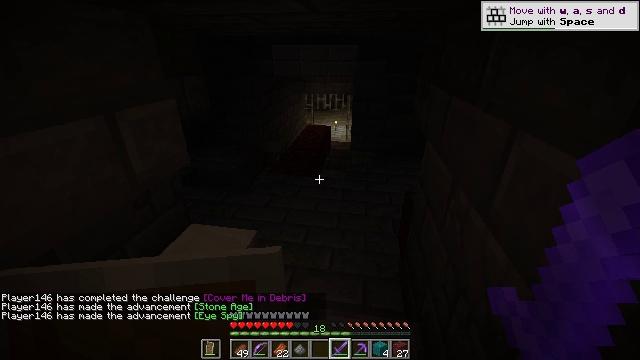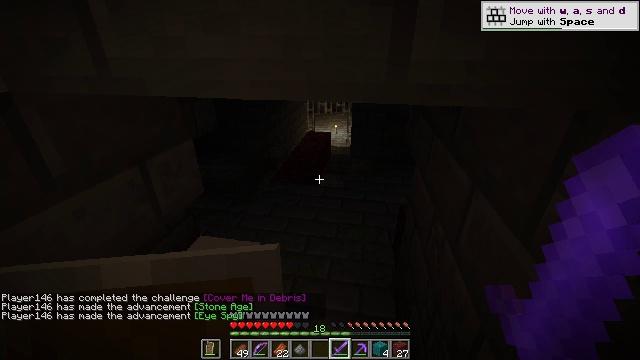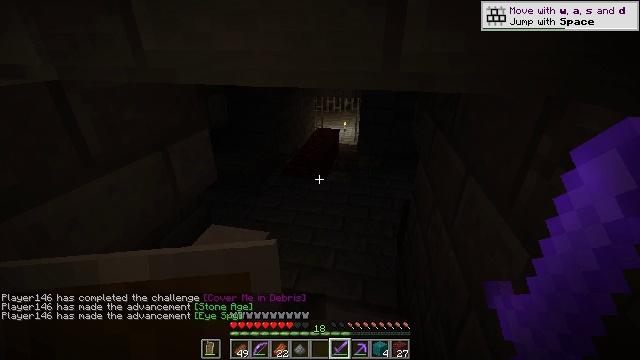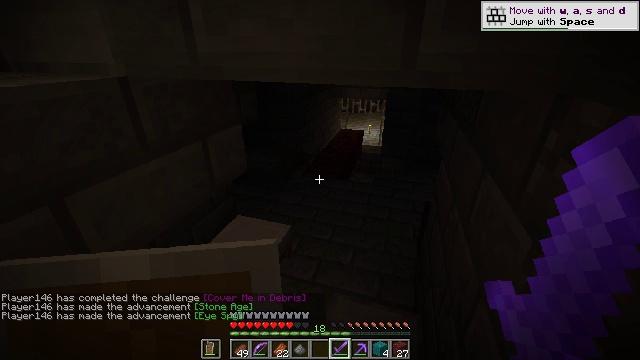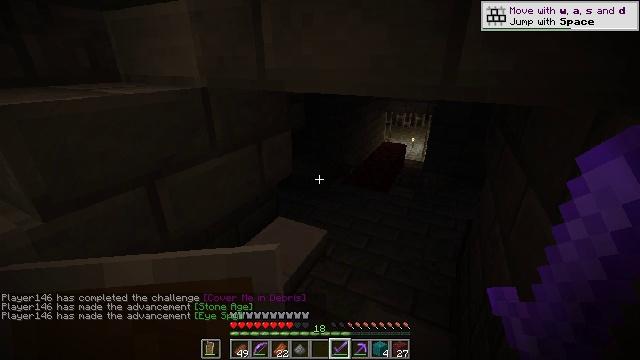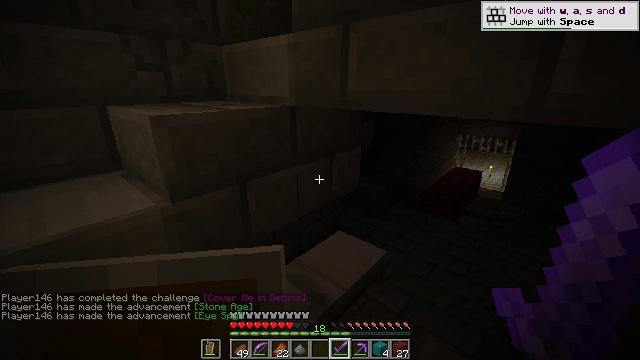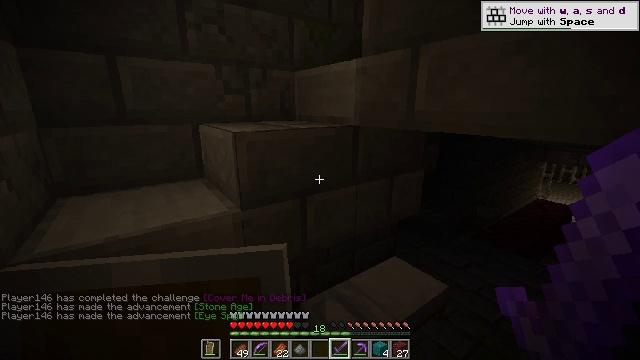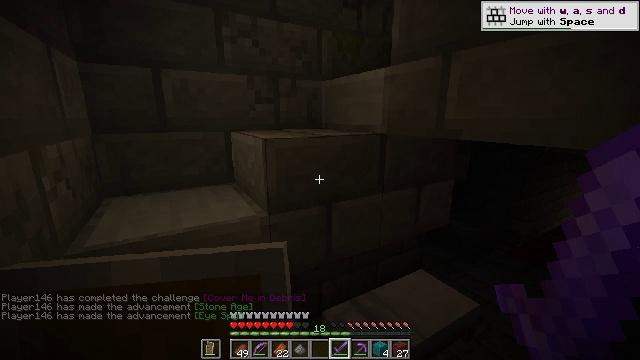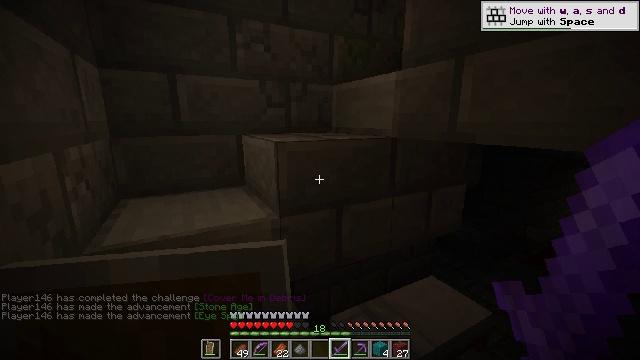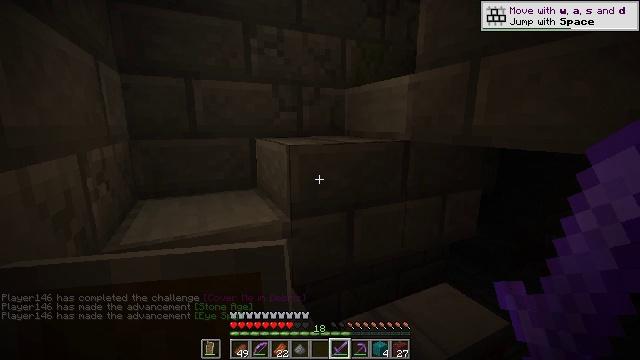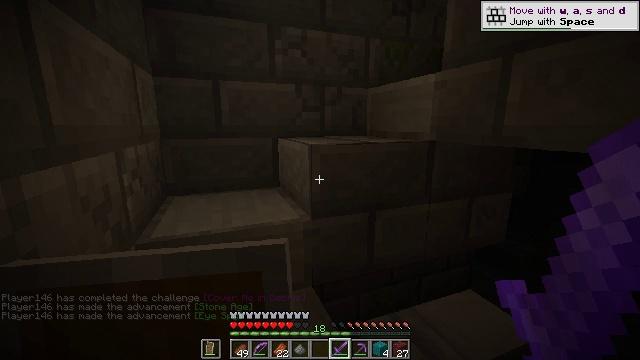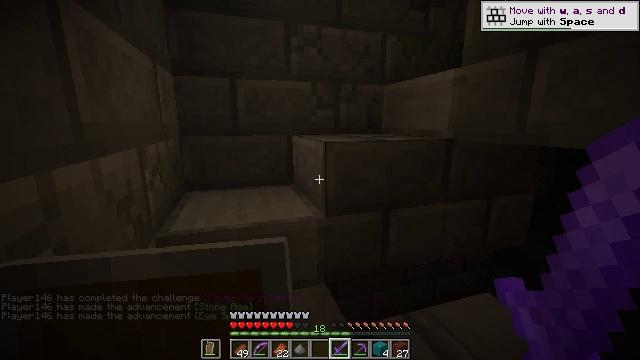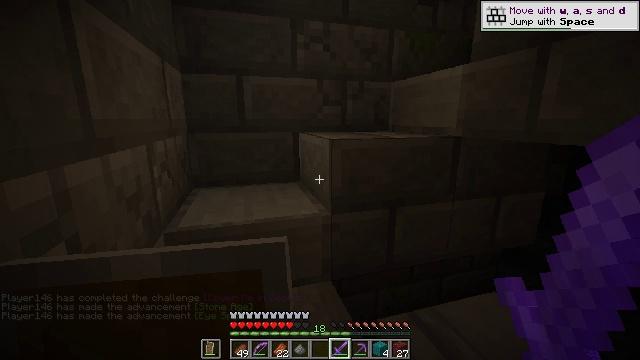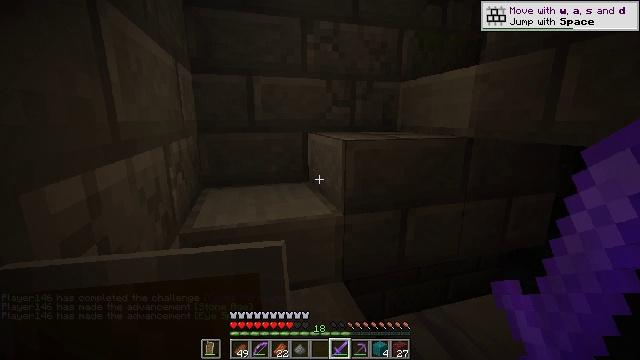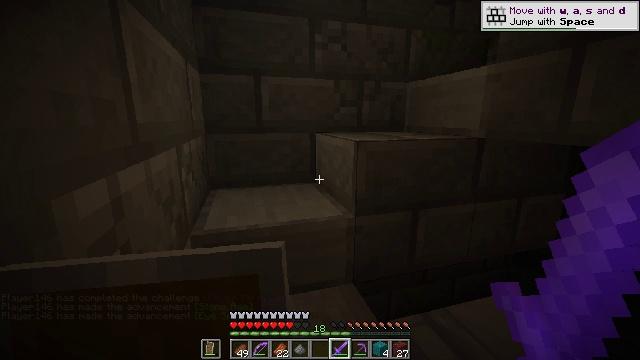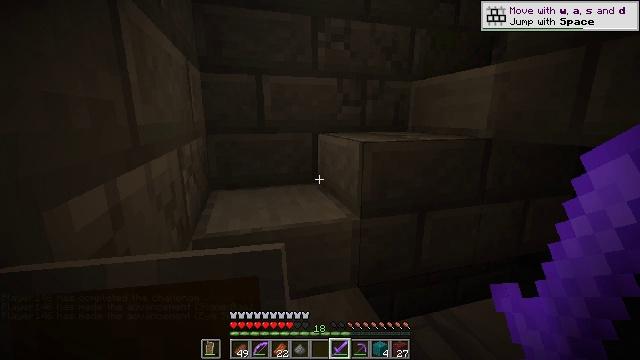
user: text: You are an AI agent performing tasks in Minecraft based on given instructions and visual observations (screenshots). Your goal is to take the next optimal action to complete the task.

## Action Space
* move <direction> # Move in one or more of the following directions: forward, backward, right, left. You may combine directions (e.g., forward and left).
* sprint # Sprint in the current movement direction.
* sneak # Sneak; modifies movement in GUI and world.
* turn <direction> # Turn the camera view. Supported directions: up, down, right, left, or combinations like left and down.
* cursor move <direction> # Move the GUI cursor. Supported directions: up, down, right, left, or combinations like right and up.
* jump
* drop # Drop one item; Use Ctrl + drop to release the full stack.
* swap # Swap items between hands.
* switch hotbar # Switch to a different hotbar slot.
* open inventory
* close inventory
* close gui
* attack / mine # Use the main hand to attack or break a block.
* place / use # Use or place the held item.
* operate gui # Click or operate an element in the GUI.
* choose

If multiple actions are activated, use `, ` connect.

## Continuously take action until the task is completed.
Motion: motion action
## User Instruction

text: Break the stone bricks to collect them.
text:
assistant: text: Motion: move back
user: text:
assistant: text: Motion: move back, turn left
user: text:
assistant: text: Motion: move back, turn left
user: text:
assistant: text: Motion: turn left and up
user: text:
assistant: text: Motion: turn left and up
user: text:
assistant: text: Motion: turn left and up
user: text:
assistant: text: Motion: turn left and up
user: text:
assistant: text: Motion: turn left
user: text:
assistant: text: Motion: turn left
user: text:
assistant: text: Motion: turn left
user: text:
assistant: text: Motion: turn left
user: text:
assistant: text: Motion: turn left
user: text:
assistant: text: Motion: move left
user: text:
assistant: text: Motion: move left
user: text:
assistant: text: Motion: move forward and move left
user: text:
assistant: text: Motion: move forward and move left, turn right and down
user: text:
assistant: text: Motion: move forward and move left, turn right
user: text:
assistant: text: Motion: move forward and move left, turn right
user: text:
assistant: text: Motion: move forward and move left, turn right and down
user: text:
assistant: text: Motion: move forward and move left, turn right and down
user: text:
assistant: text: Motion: move forward and move left, turn right
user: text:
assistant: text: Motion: move forward and move left
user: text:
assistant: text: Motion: move forward and move left, turn right
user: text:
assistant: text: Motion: move forward and move left, turn right
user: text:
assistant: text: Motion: move forward and move left, turn right
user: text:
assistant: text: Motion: move forward and move left, turn right and up
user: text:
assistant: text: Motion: turn right and up
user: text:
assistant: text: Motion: turn right and up
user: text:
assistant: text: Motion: turn right and up
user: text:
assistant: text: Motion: turn right